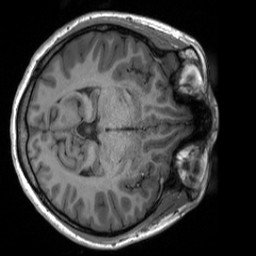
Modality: T1w
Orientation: axial
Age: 19
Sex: female
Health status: healthy
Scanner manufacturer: siemens
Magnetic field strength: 3 T
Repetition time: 2 s
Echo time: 0.00232 s